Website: walmart
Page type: payment
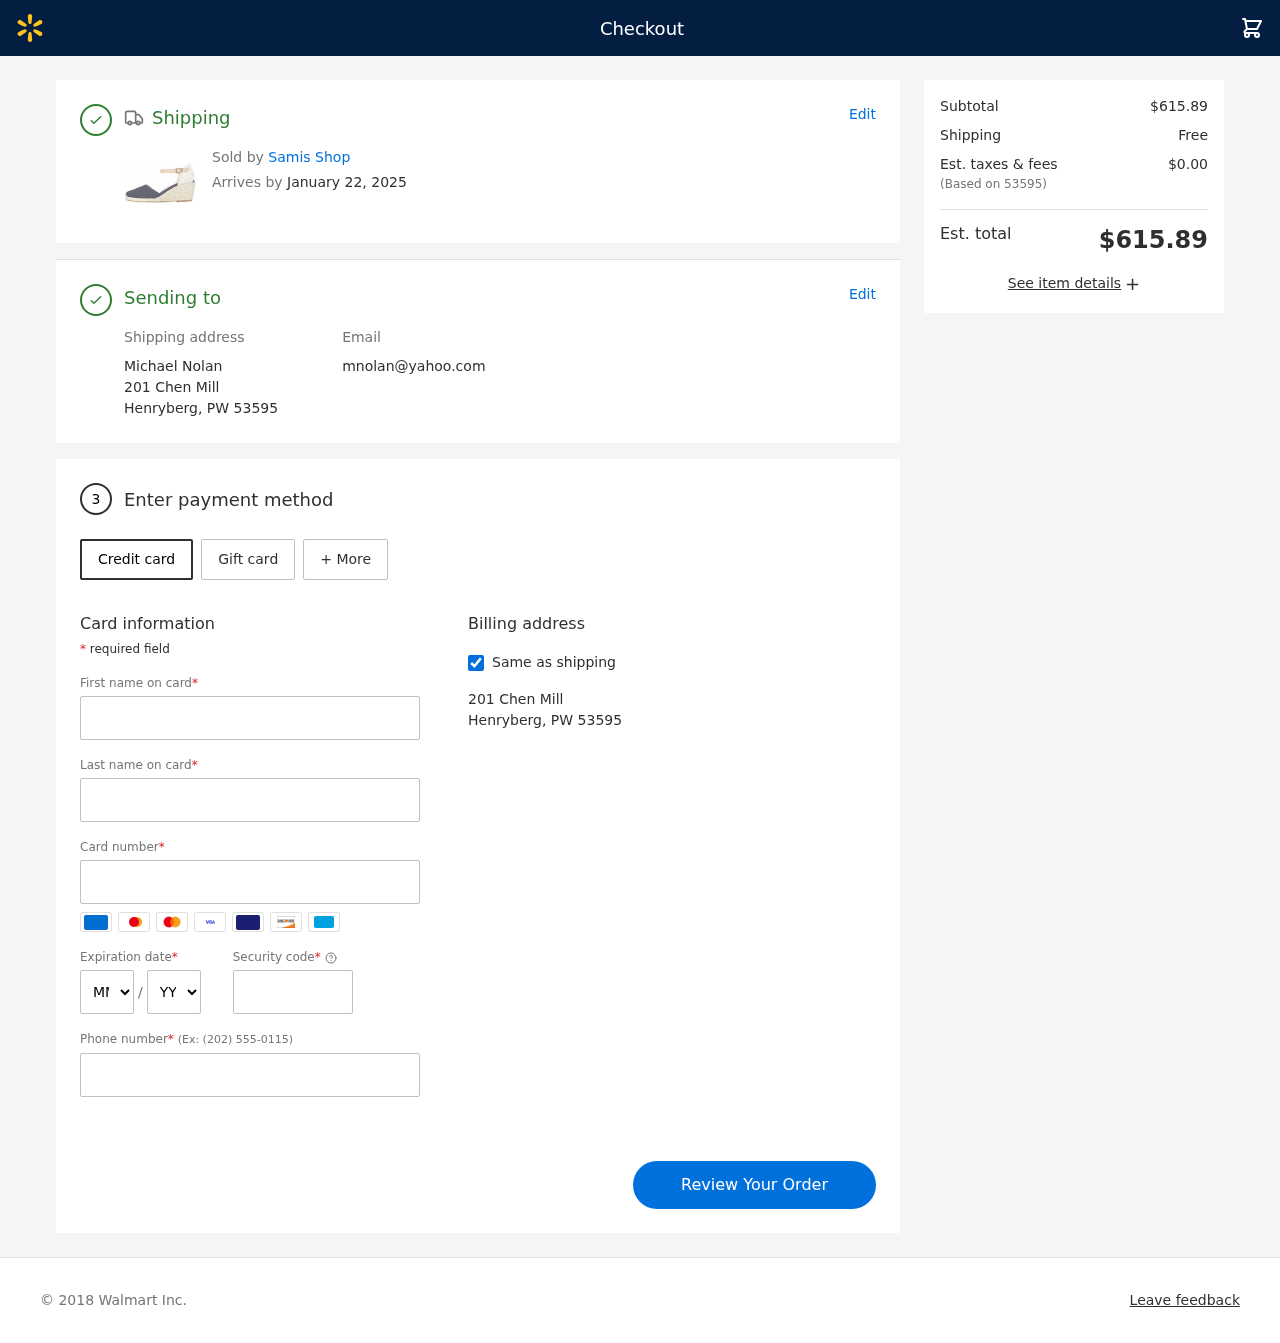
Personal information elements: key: PII_CARD_CVV
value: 255
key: PII_CARD_EXPIRY_MONTH
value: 03
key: PII_CARD_EXPIRY_YEAR
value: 26
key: PII_CARD_NUMBER
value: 5202 1439 6180 9350
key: PII_CITY_STATE_ZIP
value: Henryberg, PW 53595
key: PII_EMAIL
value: mnolan@yahoo.com
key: PII_FIRSTNAME
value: Michael
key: PII_FULLNAME
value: Michael Nolan
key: PII_LASTNAME
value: Nolan
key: PII_PHONE
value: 2662033109
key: PII_POSTCODE
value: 53595
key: PII_STREET
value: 201 Chen Mill
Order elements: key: ORDER_DELIVERY_DATE
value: January 22, 2025
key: ORDER_SUBTOTAL
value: $615.89
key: ORDER_SHIPPING_COST
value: Free
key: ORDER_TAX
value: $0.00
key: ORDER_TOTAL
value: $615.89